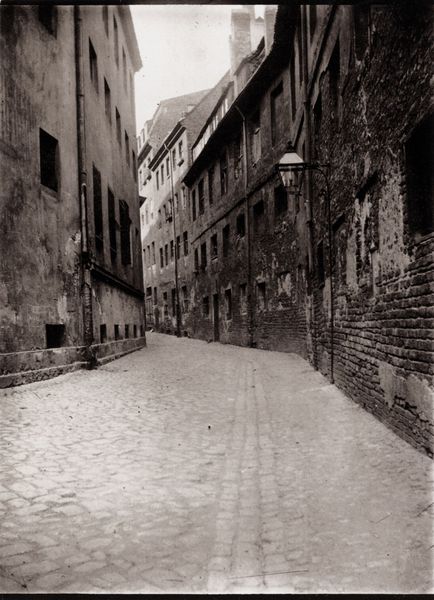
Titel: Krögelgasse im Norden
Künstler: Heinrich Zille
Schlagwörter: dunkel, himmel, weiß, stadt, fenster, grau, hell, lampe, laterne, schwarz, strasse, dach, gebäude, haus, weg, alt, wand, arm, stein, häuser, front, kamin, schornstein, fassade, fassaden, gasse, italien, perspektive, pflaster, süden, leer, dächer, mauer, schornsteine, ziegel, schlucht, backstein, schlot, sepia, menschenleer, flucht, foto, fotografie, wände, eng, hinterhof, hauswand, gauben, mauerwerk, regenrinne, schwarz-weiss, kopfsteinpflaster, photo, gemäuer, kurve, putz, mauern, straßenlaterne, knick, dachrinne, häuserfront, strassenflucht, strassenlampe, strassenbeleuchtung, weltkrieg, strassenpflaster, unbewohnt, leerstehend, gosse, heruntergekommen, gase, steinoflaster